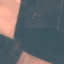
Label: AnnualCrop